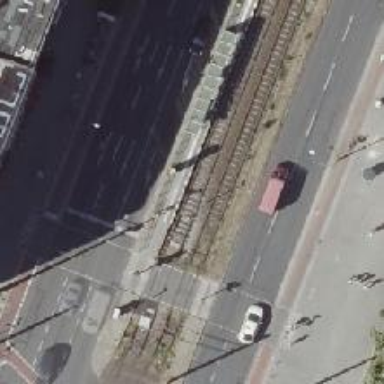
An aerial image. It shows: Tram stop.